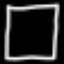
Label: square